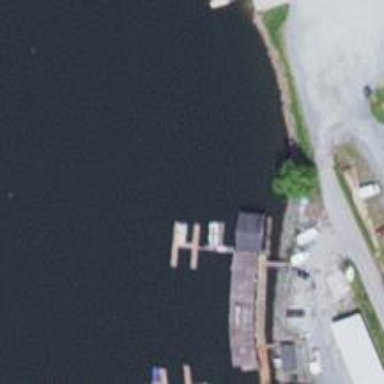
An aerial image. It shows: Pier with mooring facilities.